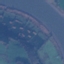
Land use / land cover: River